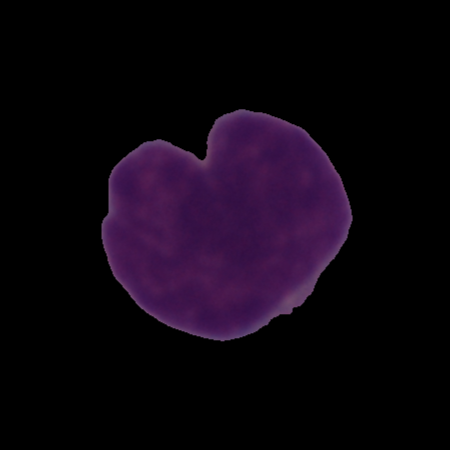
Label: cancer